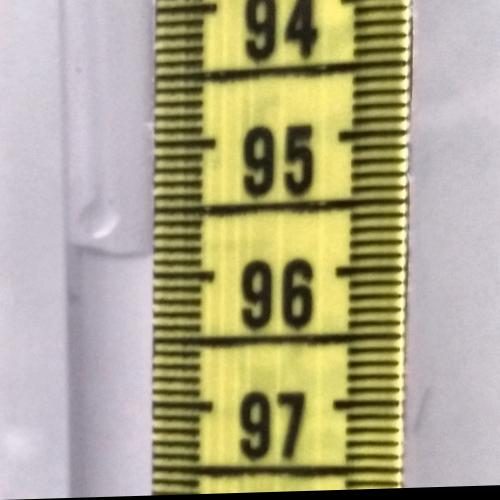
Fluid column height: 95.8 cm